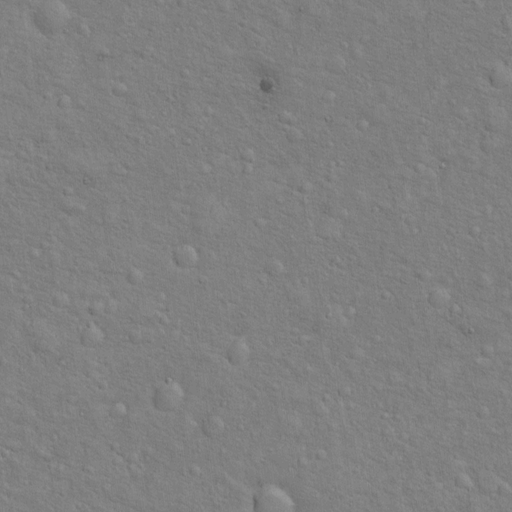
Classes present: Background